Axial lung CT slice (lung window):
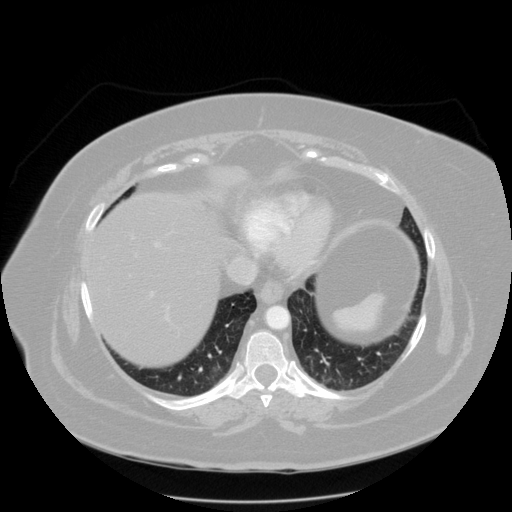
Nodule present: no